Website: lowes
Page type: delivery-shipping
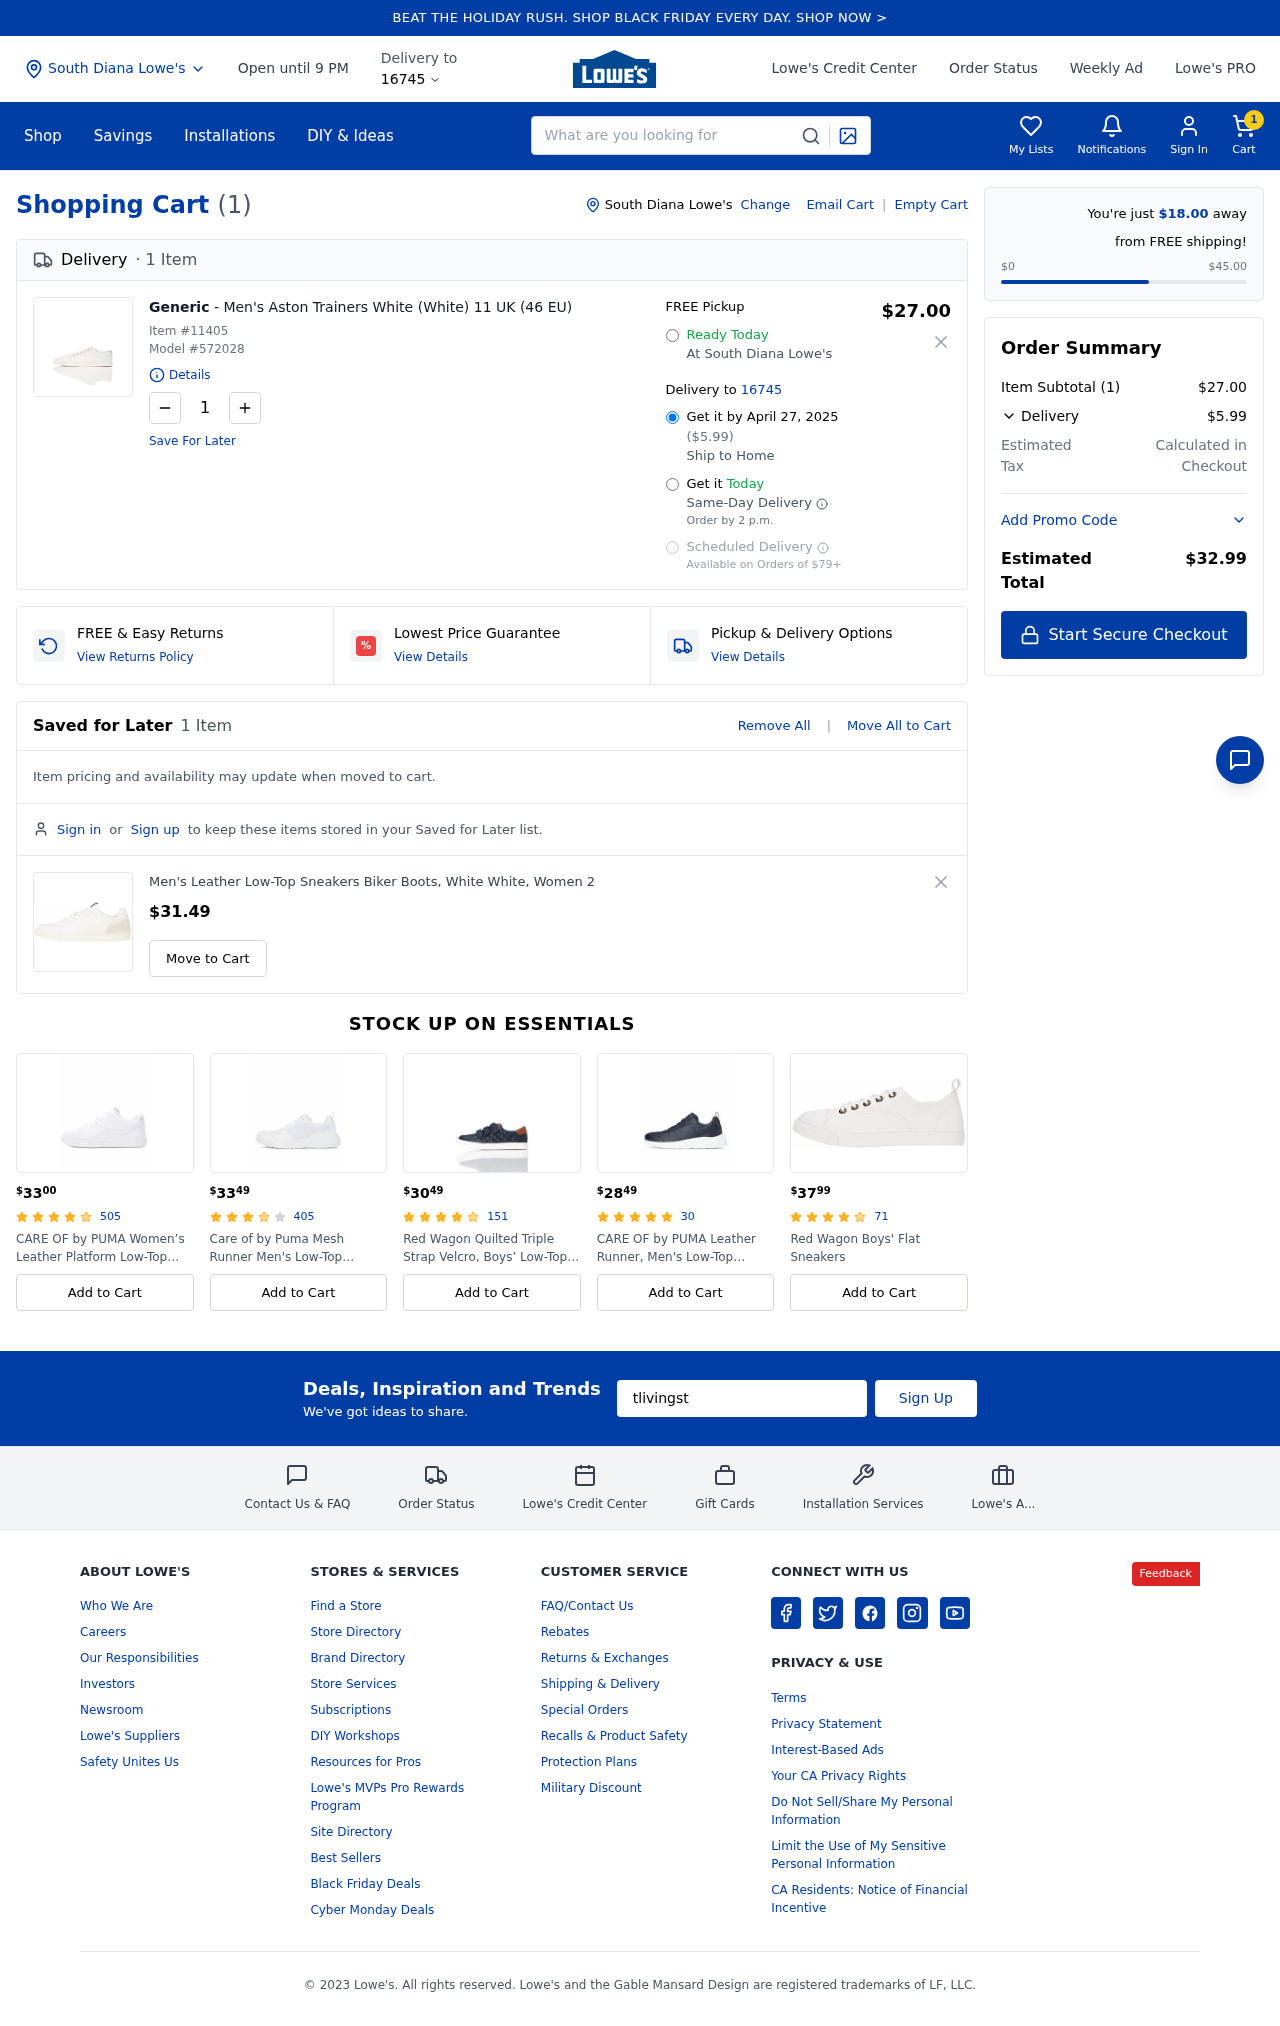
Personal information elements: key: PII_CITY
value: South Diana
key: PII_EMAIL
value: tlivingston@gmail.com
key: PII_POSTCODE
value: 16745
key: PII_CITY2
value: South Diana
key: PII_CITY3
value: South Diana
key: PII_POSTCODE2
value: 16745
Product elements: key: PRODUCT1_BRAND
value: Generic
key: PRODUCT1_NAME
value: Men's Aston Trainers White (White) 11 UK (46 EU)
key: PRODUCT1_PRICE
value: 27
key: PRODUCT1_QUANTITY
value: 1
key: PRODUCT2_NAME
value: Men's Leather Low-Top Sneakers Biker Boots, White White, Women 2
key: PRODUCT2_PRICE
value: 31.49
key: PRODUCT1_ITEM_NUMBER
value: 11405
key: PRODUCT1_MODEL_NUMBER
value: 572028
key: PRODUCT3_PRICE
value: $3300
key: PRODUCT3_NUM_RATINGS
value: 505
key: PRODUCT3_NAME
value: CARE OF by PUMA Women’s Leather Platform Low-Top Sneakers
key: PRODUCT4_PRICE
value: $3349
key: PRODUCT4_NUM_RATINGS
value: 405
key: PRODUCT4_NAME
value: Care of by Puma Mesh Runner Men's Low-Top Sneakers
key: PRODUCT5_PRICE
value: $3049
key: PRODUCT5_NUM_RATINGS
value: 151
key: PRODUCT5_NAME
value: Red Wagon Quilted Triple Strap Velcro, Boys’ Low-Top Sneakers
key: PRODUCT6_PRICE
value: $2849
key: PRODUCT6_NUM_RATINGS
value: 30
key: PRODUCT6_NAME
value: CARE OF by PUMA Leather Runner, Men's Low-Top Sneakers
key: PRODUCT7_PRICE
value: $3799
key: PRODUCT7_NUM_RATINGS
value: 71
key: PRODUCT7_NAME
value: Red Wagon Boys' Flat Sneakers
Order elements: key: ORDER_NUM_ITEMS
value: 1
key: ORDER_DELIVERY_DATE
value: April 27, 2025
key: ORDER_SHIPPING_COST
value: $5.99
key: AWAY_FROM_FREE_SHIPPING
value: $18.00
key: ORDER_SUBTOTAL
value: $27.00
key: ORDER_TOTAL
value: $32.99
Search elements: key: HEADER_SEARCH
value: What are you looking for